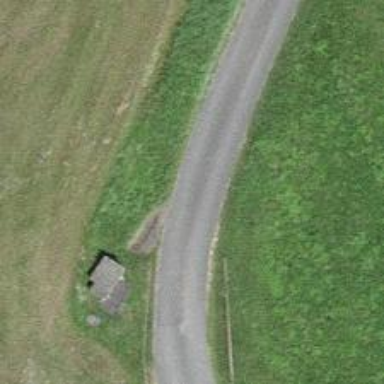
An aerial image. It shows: Unclassified road with asphalt surface.